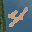
Label: 4